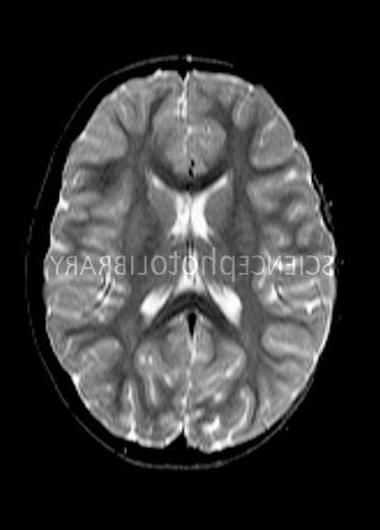
Label: notumor